Question: I am practicing how to use the matplotlib and pyplot library, and for that very reason I'm trying to make a function that plots points so that any two points have a line that
connects them.
I think I'm close to solving the problem, but the result still seems a bit off.
My code is:
'''
import numpy as np
import matplotlib.pyplot as plt
alpha = (np.sqrt(2)/2)
square_points = ((0, 0),(1, 0),(0, 1),(1, 1))
shape_points = ((1, 0),(alpha, alpha),(0, 1),(-alpha, alpha),(-1, 0),(-alpha, -alpha),(0, -1),(alpha, -alpha))
def complete_graph(points):
for i in range(len(points)):
for j in range(i):
x = (points[i])
y = (points[j])
plt.plot(x, y)
plt.show()
complete_graph(square_points) #square shape
complete_graph(shape_points) #spider web ish shape
'''
The result is supposed to look like this:
<URL>
<URL>
My result however is:
<URL>

<URL>
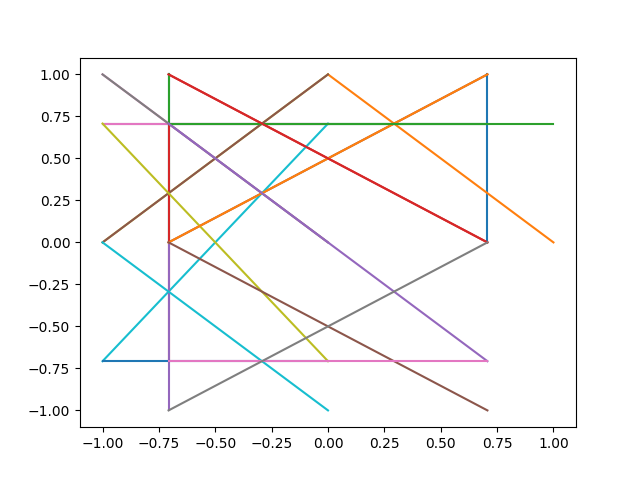
Answer: You need to have the x and y coordinates separately. The simplest would be 'x=[points[i][0], points[j][0]]' and 'y=[points[i][1], points[j][1]]'.
Using numpy, the code could be written creating all x. The vertices can be drawn using 'plt.scatter()'. Setting the z-order to 3 shows them in front of the edges.
'''
import numpy as np
import matplotlib.pyplot as plt
alpha = np.sqrt(2) / 2
square_points = ((0, 0), (1, 0), (0, 1), (1, 1))
shape_points = ((1, 0), (alpha, alpha), (0, 1), (-alpha, alpha), (-1, 0), (-alpha, -alpha), (0, -1), (alpha, -alpha))
def complete_graph(points):
# calculate and plot the edges
edges = np.array([(points[i], points[j]) for i in range(len(points)) for j in range(i)]).reshape(-1, 2)
plt.plot(edges[:, 0], edges[:, 1], color='dodgerblue')
points = np.array(points)
# plot the vertices
plt.scatter(points[:, 0], points[:, 1], color='mediumvioletred', s=100, zorder=3)
plt.axis('equal') # show squares as squares (x and y with the same distances)
plt.axis('off') # hide the surrounding rectangle and ticks
plt.show()
complete_graph(square_points) # square shape
complete_graph(shape_points) # spider web ish shape
'''
<URL>